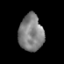
Tissue: prostate
Cell type: T cells
Senescence score: 0.305
Nuclear area (px): 881
Mean DAPI intensity: 128.852